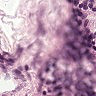
Metastatic tissue present: no